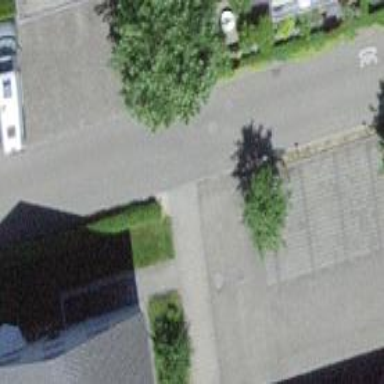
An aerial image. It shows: Smooth asphalt road in residential area.